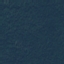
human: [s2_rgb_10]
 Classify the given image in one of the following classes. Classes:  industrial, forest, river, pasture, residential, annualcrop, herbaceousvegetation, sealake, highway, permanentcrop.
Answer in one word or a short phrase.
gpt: Forest